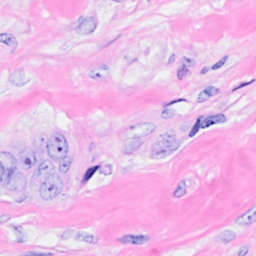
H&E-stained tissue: Breast